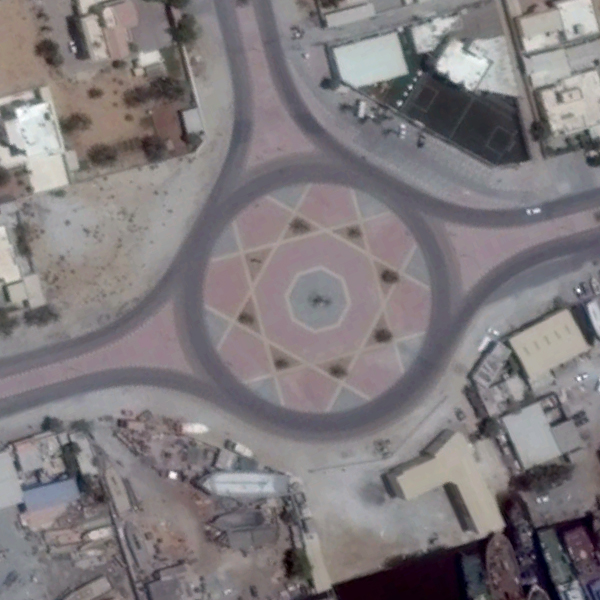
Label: Square